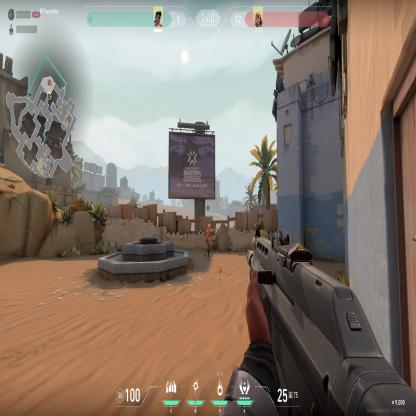
Label: enemy